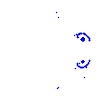
Particle: pion